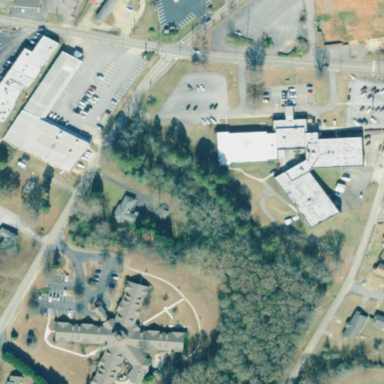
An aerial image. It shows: Hospital building.